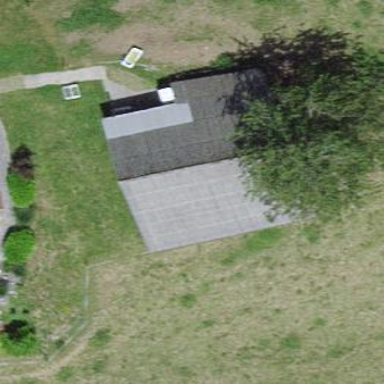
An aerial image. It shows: Shed building.